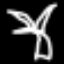
Label: palm tree